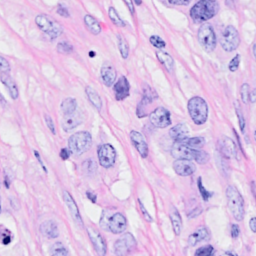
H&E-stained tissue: Breast